Question: I have an asp.net application and i need to combine C# and javascript code:
'''
<td >
<label name="tag@(i)">@Model[1][i]._tag</label>
</td>
<td>
<input type="text" value="@Model[1][i]._client" name="client@(i)"/>
</td>
<td>
<input type="text" value="@Model[1][i]._reception" class="datepicker" name="reception@(i)"/>
</td>
<td>
<input type="text" value="@Model[1][i]._cloture" class="datepicker" name="cloture@(i)"/>
</td>
<td>
@{
List<Planning.Models.Impaire> liste = u.Get_Impaire_List();
Planning.Models.Impaire imp = liste.Find(x => x.id_paire == Model[1][i].Id);
@{
string reception = @: <script>
@: var f1 = $('input[name="reception' + @i.ToString() + '"]').val();
@: document.write(f1);
@: </script>
;
string cloture = @: <script>
@: var f2 = $('input[name="cloture' + @i.ToString() + '"]').val();
@: document.write(f2);
@: </script>
;
string client = @: <script>
@: var f3= $('input[name="client' + @i.ToString() + '"]').val();
@: document.write(f3);
@: </script>
;
string tag = @: <script>
@:var f4= $('input[name="tag' + @i.ToString() + '"]').val();
@: document.write(f4);
@: </script>
;
}
@Html.ActionLink("enregistrer","Index", new {identificateur = Model[1][i].Id, Pages = "1", _reception =reception, _cloture = cloture, _client = client, _tag = tag })
</td>
'''
But I have an exception in this line : '@: var f1 = $('input[name="reception' + @i.ToString() + '"]').val();'
What are the reasons of this error? How can I fix it?
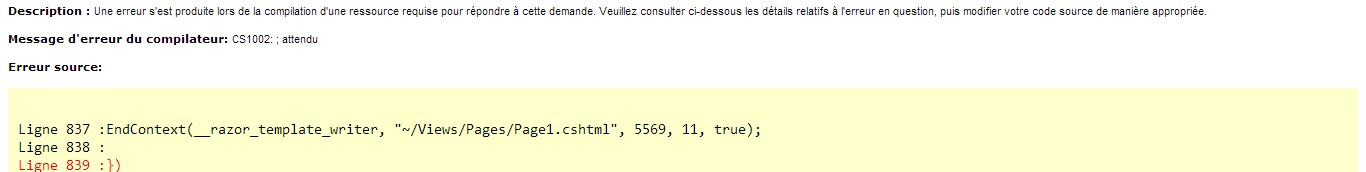
Answer: Having js inside the view like your sample is highly unlucky and can always be avoided. Find a way to separate javascript from razor code as good as you can. You could leave javascript variables inside the view alike
'''
var arr = [@i.ToString()]
'''
and then, in a you process this js variable arr.